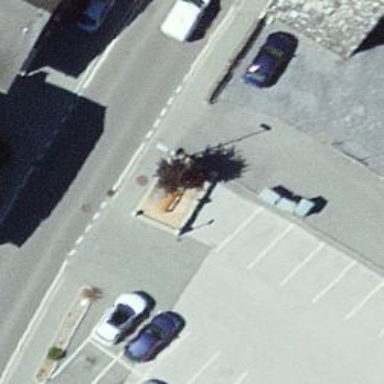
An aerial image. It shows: Brown bench.